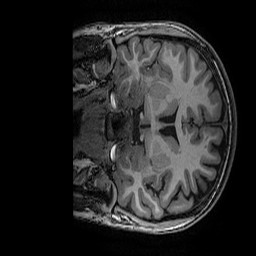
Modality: T1w
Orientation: coronal
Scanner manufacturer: ge
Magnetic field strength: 3 T
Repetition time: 0.007 s
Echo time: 0.00342 s